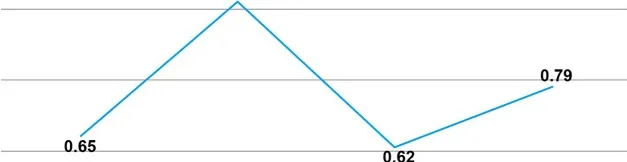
The constantly deficient secretion of cortisol.
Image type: chart (chart)